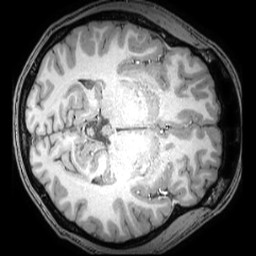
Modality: T1w
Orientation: axial
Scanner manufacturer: philips
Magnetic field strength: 3 T
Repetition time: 0.008 s
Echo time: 0.0035 s